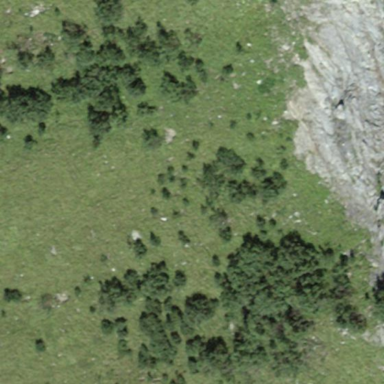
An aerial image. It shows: Patch of scrub vegetation.